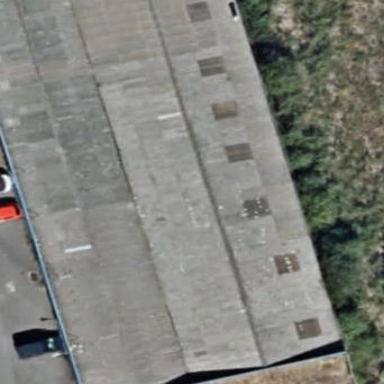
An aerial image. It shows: Industrial building.